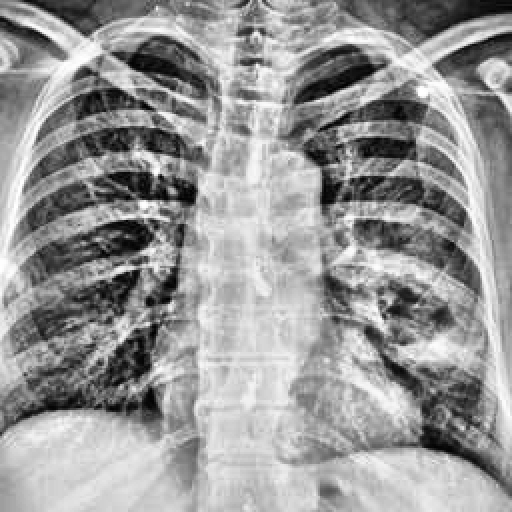
Finding: TUBERCULOSIS